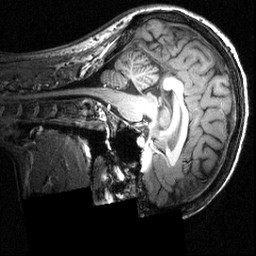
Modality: T1w
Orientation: sagittal
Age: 25
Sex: female
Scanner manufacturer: siemens
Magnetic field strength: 3.951 T
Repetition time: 1.5 s
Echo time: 0.00335 s